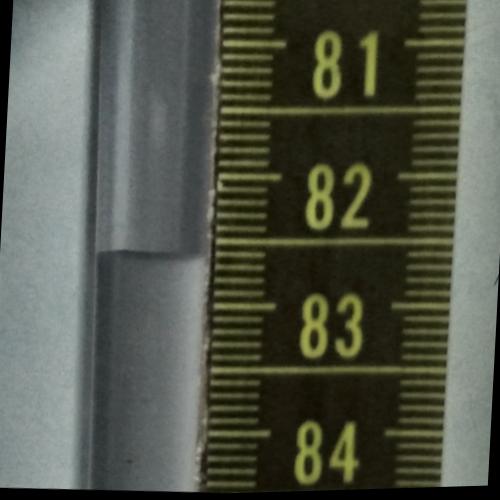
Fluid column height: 82.6 cm